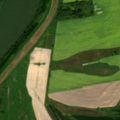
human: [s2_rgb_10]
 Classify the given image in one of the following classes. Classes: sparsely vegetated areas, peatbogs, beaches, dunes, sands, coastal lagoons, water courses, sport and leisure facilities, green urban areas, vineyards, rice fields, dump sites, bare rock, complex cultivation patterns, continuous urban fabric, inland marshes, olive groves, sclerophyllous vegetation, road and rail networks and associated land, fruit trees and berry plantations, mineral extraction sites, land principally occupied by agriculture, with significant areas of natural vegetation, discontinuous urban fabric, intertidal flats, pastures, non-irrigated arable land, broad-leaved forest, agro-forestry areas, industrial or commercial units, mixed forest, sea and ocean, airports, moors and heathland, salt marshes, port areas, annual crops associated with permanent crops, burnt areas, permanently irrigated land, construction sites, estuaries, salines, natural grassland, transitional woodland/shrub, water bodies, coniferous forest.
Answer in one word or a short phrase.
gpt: non-irrigated arable land, broad-leaved forest, transitional woodland/shrub, water courses